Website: home-depot
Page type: billing-address
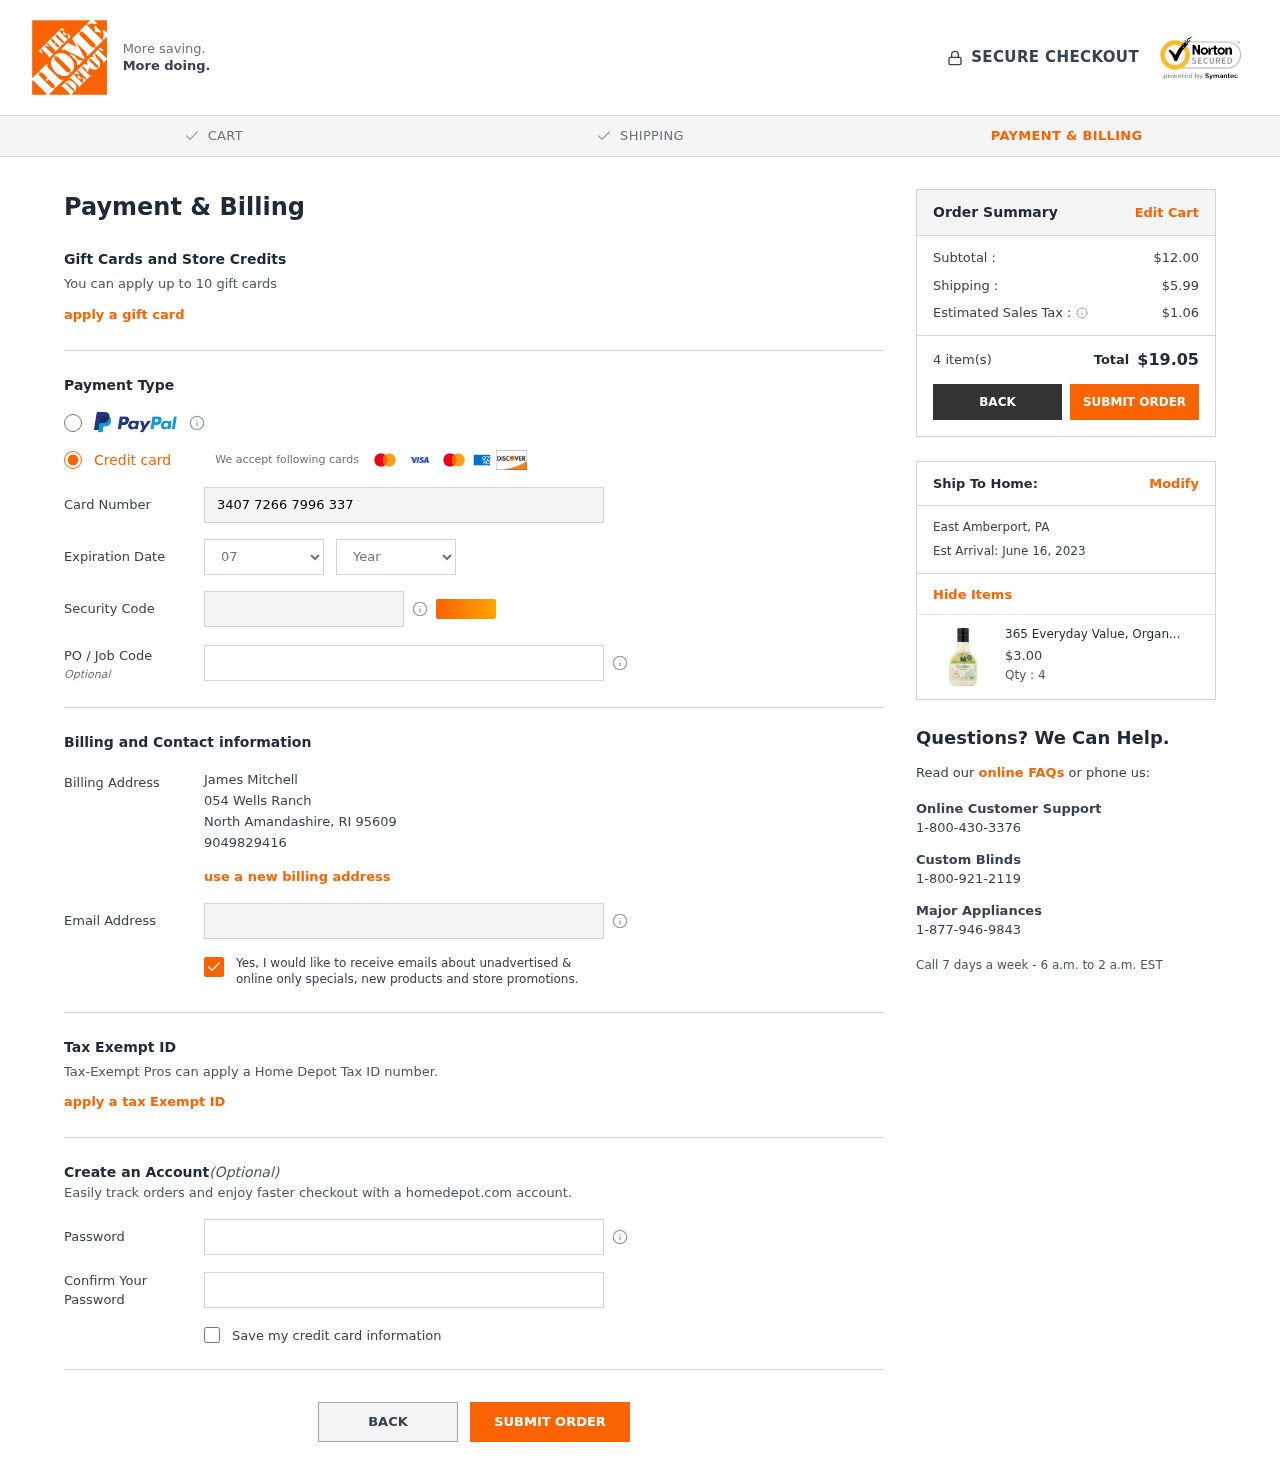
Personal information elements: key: PII_CARD_CVV
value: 9772
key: PII_CARD_EXPIRY_MONTH
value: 07
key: PII_CARD_EXPIRY_YEAR
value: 26
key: PII_CARD_NUMBER
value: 3407 7266 7996 337
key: PII_CITY
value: North Amandashire
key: PII_CITY2
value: East Amberport
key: PII_EMAIL
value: james.mitchell@hotmail.com
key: PII_FULLNAME
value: James Mitchell
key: PII_JOB_CODE
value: WO-746583
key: PII_PHONE
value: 9049829416
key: PII_POSTCODE
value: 95609
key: PII_STATE_ABBR
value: RI
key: PII_STATE_ABBR2
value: PA
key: PII_STREET
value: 054 Wells Ranch
Product elements: key: PRODUCT1_NAME
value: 365 Everyday Value, Organic Caesar Dressing, 16 fl oz
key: PRODUCT1_PRICE
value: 3
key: PRODUCT1_QUANTITY
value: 4
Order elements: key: ORDER_SUBTOTAL
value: $12.00
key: ORDER_SHIPPING_COST
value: $5.99
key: ORDER_TAX
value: $1.06
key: ORDER_NUM_ITEMS
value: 4 item(s)
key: ORDER_TOTAL
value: $19.05
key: ORDER_DELIVERY_DATE
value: Est Arrival: June 16, 2023